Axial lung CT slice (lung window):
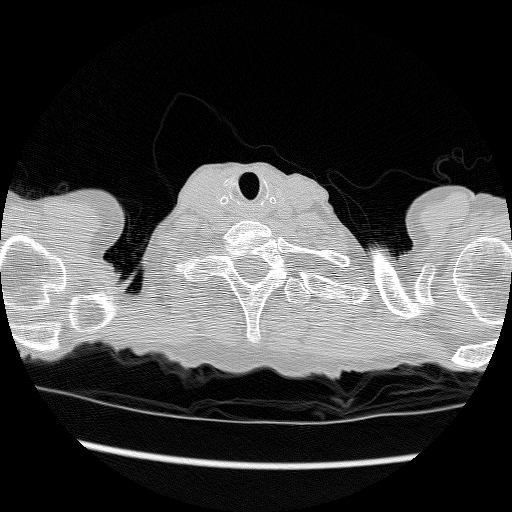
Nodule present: no